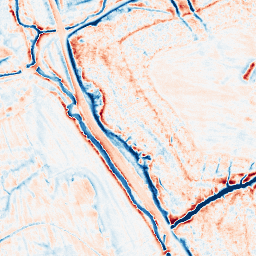
Category: edge_preserving
Decomposition family: anisotropic_diffusion
Decomposition parameters: iterations: 50
kappa: 100
gamma: 0.1
Upsampling method: cubic_catmull_rom
Upsampling parameters: scale: 4
Upsampling scale: 4